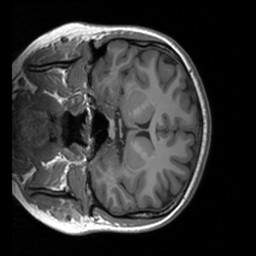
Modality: T1w
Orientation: coronal
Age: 20
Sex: female
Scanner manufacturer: siemens
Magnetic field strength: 3 T
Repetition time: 1.9 s
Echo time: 0.00226 s